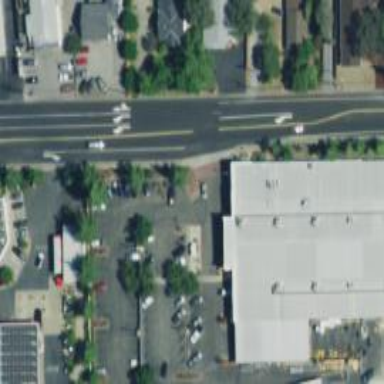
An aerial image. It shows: Retail building.